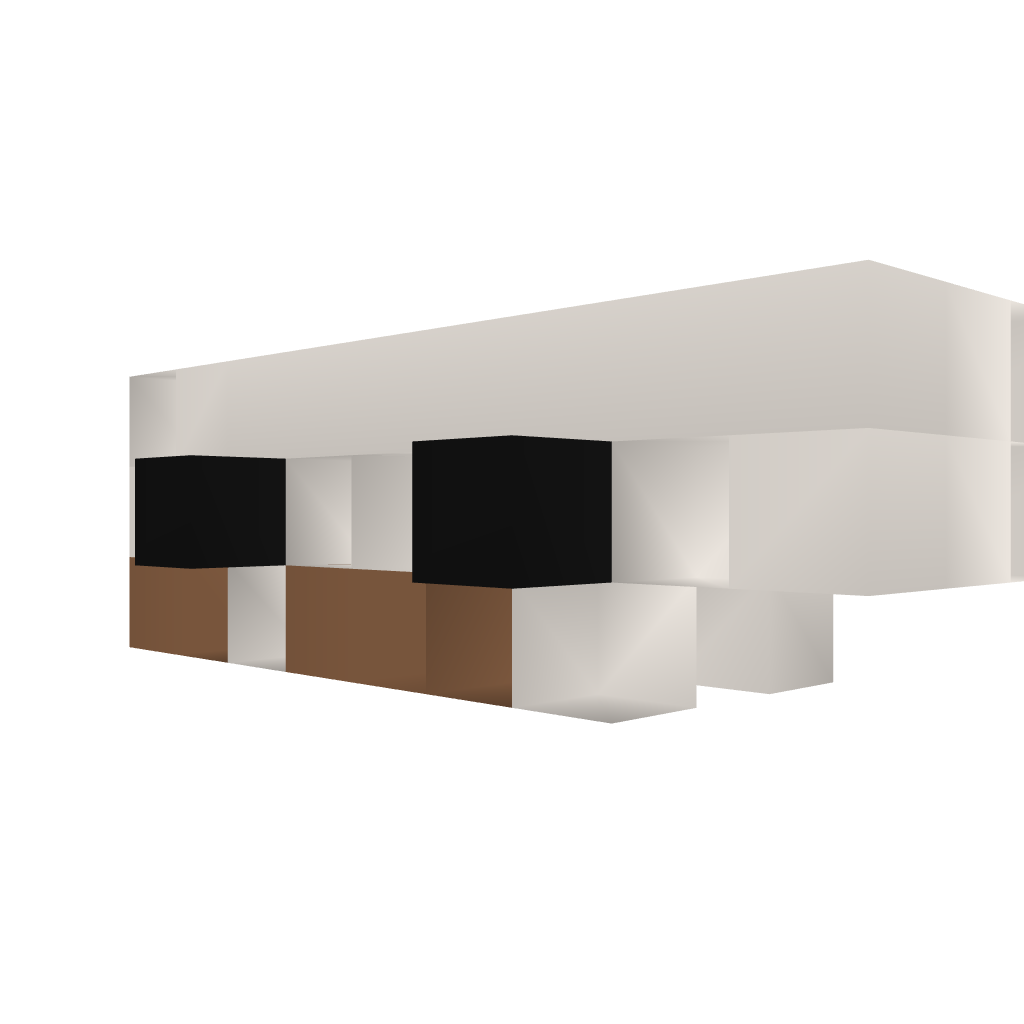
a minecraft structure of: A simple clock